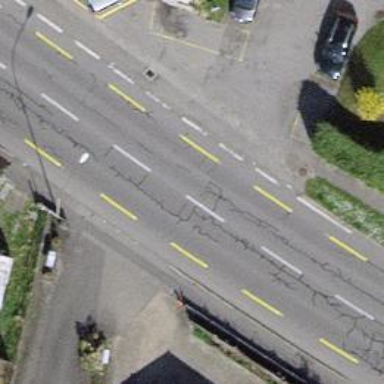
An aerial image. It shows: Secondary road with asphalt surface and dedicated cycle lane.